Question: I'm trying to take an '<h2>' title (typically two words) and remove the spaces and wrap the second word in a span tag so I can change the color. Can this be done with a combo of PHP string functions?
'''
$property_title = get_field('property_title');
$new_title = "PHP STRING FUNCTION"
echo $new_title;
'''
Example of desired output:

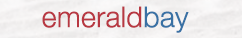
Answer: Just use <URL> and then rebuild the title from the matched elements.
'''
$property_title = get_field('property_title');
// $property_title = '<h2>emerald bay</h2>';
// First find all of the words between <h1>, <h2>, <h3>, <h4>, <h5> or <h6> elements.
preg_match("/(<h[1-6][^>]*?>)([\s\S]*?)(<\/h[1-6]>)/i", $property_title, $initial_matches);
// Now match all of the words in the string.
preg_match_all("/([a-zA-Z]+)/i", $initial_matches[2], $matches);
// Set the point where a <span> should be set.
// $span_point = 1;
$span_point = count($matches[0]) - 1;
// Roll through the matched words & apply some logic to the span being set.$new_title = '';
$new_title = $initial_matches[1];
foreach ($matches[0] as $key => $value) {
$new_title .= $key == $span_point ? "<span>" . $value . "</span>" : $value;
}
$new_title .= $initial_matches[3];
// Echo the final title.
echo $new_title;
'''
I am pretty sure there is some way to combine the logic of 'preg_match' and 'preg_match_all' into one regex, but I am not 100% sure on how to do that so I split the logic into two distinct chunks. Also, I set the '$span_point' to be the last word in the text, but you can manually override it--like I have in my comments--to force one specific element to be wrapped.